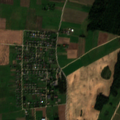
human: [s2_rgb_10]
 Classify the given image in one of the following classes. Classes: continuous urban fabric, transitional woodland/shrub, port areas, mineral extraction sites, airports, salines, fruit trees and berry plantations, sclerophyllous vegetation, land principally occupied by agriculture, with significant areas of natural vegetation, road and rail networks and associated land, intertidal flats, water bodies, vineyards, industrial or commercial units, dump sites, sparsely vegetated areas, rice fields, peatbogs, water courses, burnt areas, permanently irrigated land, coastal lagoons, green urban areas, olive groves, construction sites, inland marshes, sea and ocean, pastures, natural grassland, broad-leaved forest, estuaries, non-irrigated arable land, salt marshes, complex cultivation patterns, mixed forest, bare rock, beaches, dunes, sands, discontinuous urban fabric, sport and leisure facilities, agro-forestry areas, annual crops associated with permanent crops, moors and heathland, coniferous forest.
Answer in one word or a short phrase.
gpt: discontinuous urban fabric, non-irrigated arable land, pastures, complex cultivation patterns, land principally occupied by agriculture, with significant areas of natural vegetation, mixed forest